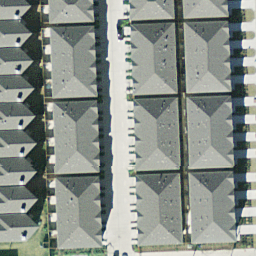
Label: residential